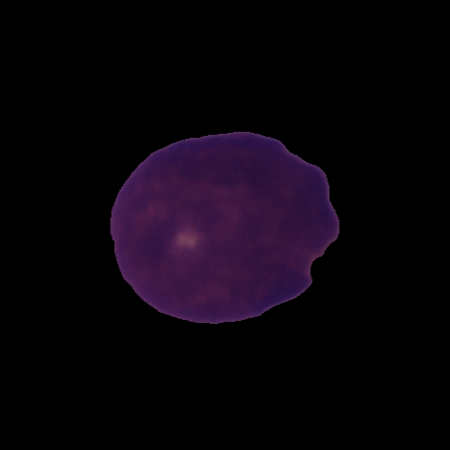
Label: cancer